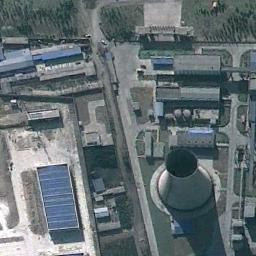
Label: thermal_power_station